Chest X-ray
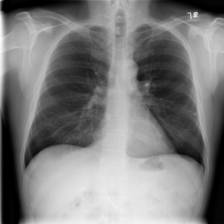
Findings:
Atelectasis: negative
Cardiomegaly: negative
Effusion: negative
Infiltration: negative
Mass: negative
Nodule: negative
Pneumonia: negative
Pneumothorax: negative
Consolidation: negative
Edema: negative
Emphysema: negative
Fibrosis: negative
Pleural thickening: negative
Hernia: negative